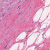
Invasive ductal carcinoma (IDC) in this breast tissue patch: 0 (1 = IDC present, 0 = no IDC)